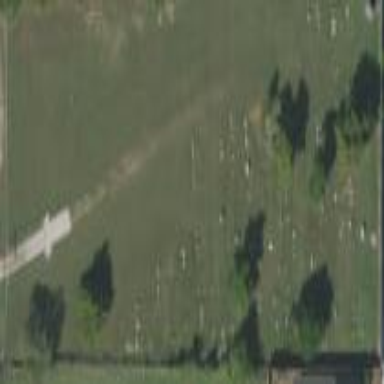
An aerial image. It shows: Cemetery.